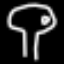
Label: mushroom